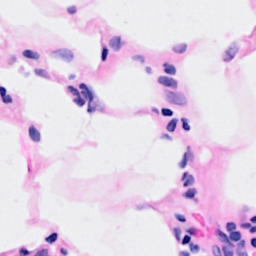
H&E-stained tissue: Breast